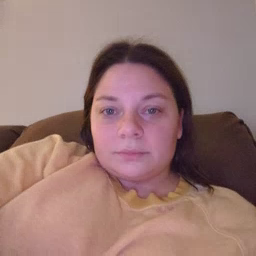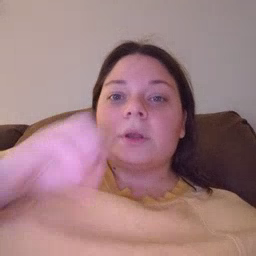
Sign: blow